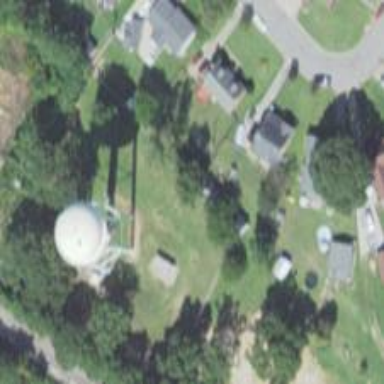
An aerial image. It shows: Water tower that is man-made.